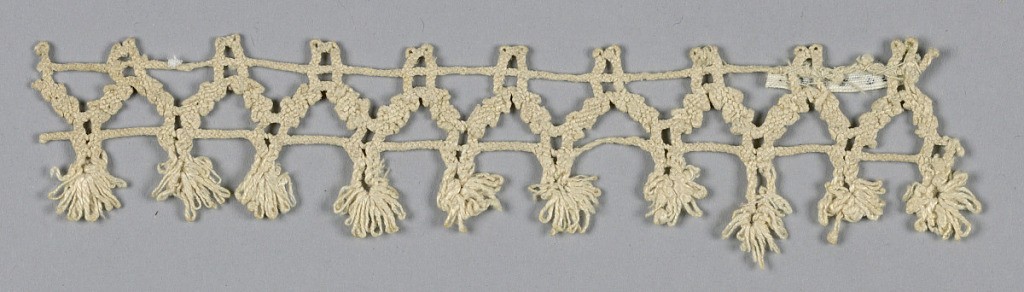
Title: Trimming
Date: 16th century
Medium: linen Technique: bobbin lace (continuous braid-like)
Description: Fragment of edging lace in a zigzag design and trimmed with tassels.